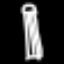
Label: pencil